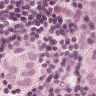
Metastatic tissue present: yes